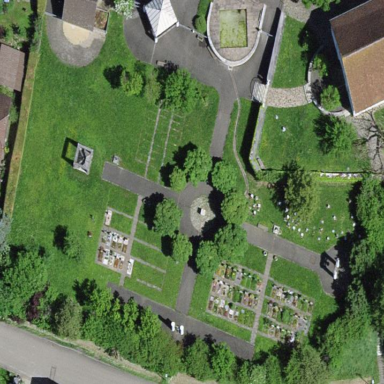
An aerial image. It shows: Cemetery.